Question: MDN seems to be listing 'export * as name from ''' as 'Aggregating modules': <URL>. However this does not work:
I did not find an open issue about it on MDN nor on typescript. So is it part of the standard?
As a workaround instead of 'export * as name from './file'' i have been doing:
'''
import * as name from './file'
export { name }
'''
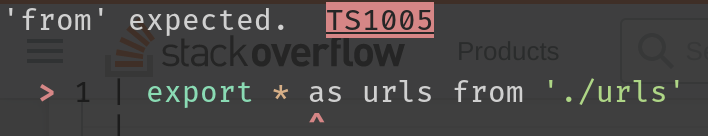
Answer: 'export * as ns from' will be available in <URL>.
You can find the corresponding JS proposal <URL>.